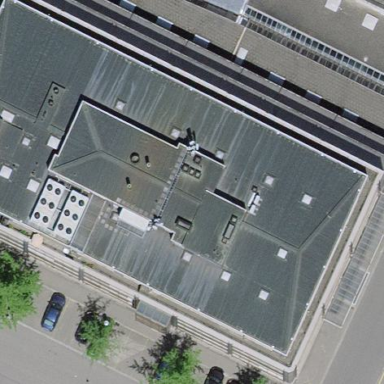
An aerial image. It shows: Industrial building with flat roof.